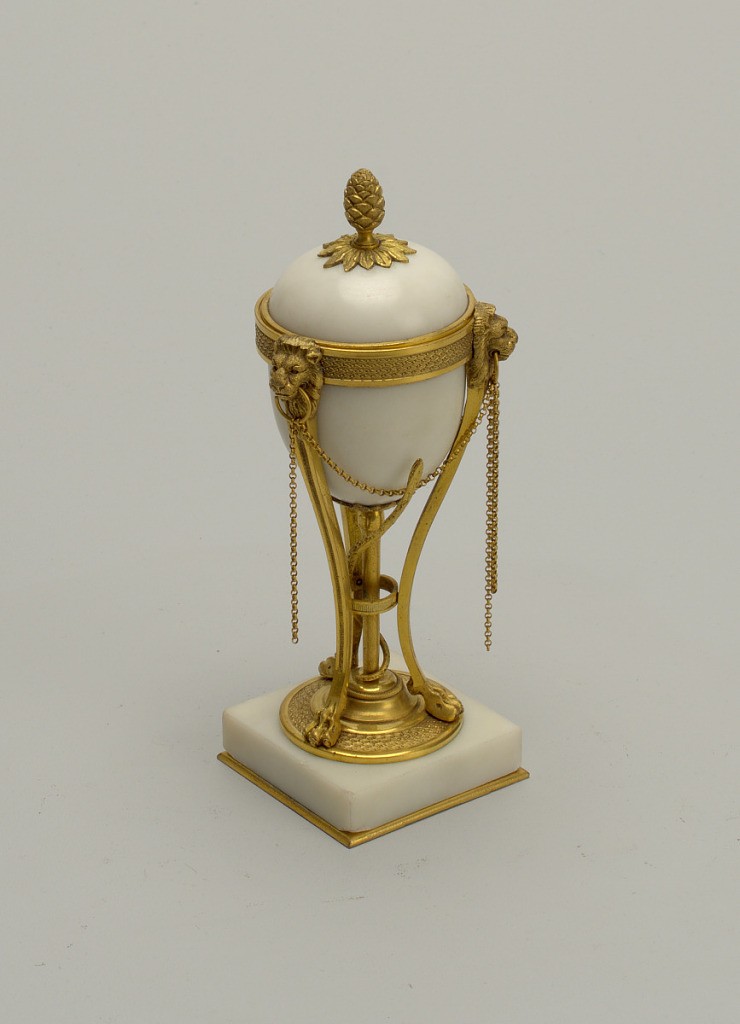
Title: Cassolette (perfume burner or essence vessel)
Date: ca. 1785–90
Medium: Marble, gilt bronze
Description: Part a, square marble plinth supporting gilt bronze tripod with lions feet and heads; snake twisted around center stem; marble bowl mounted in wide band; double chains hanging from ring held by lions' heads. Part b, dome-shaped marble lid with gilt bronze pine cone finial; interior fitted with gilt bronze nozzle for candle (can be inverted to act as candle holder).